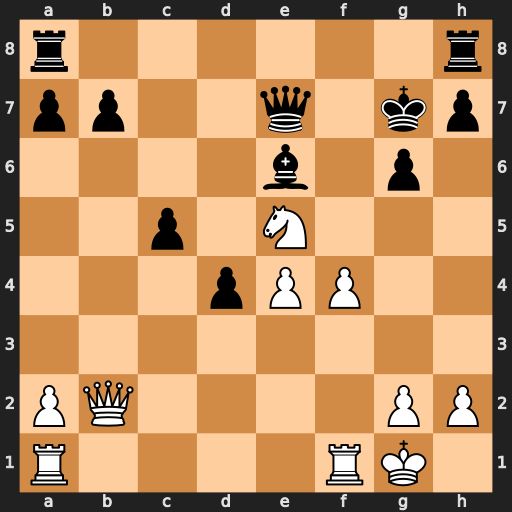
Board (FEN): r6r/pp2q1kp/4b1p1/2p1N3/3pPP2/8/PQ4PP/R4RK1
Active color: w
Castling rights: -
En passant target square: -
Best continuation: f5 gxf5 exf5